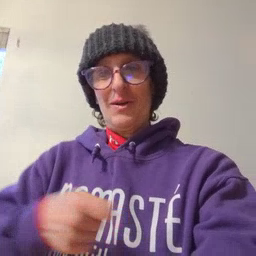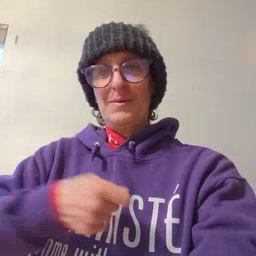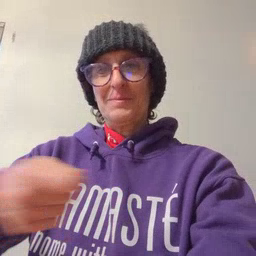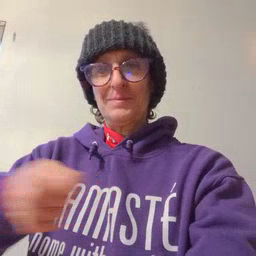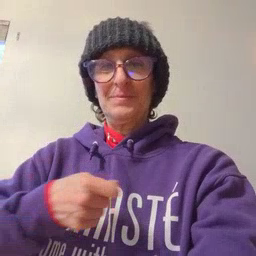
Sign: vacuum